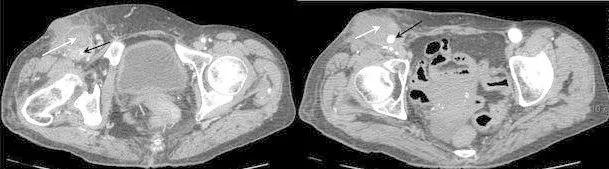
Abcess of right scarpa on contrast enhanced computer tomography scan. White arrow abcess. Black arrow graft.
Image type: radiology (ct)